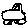
Label: car